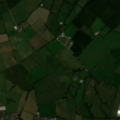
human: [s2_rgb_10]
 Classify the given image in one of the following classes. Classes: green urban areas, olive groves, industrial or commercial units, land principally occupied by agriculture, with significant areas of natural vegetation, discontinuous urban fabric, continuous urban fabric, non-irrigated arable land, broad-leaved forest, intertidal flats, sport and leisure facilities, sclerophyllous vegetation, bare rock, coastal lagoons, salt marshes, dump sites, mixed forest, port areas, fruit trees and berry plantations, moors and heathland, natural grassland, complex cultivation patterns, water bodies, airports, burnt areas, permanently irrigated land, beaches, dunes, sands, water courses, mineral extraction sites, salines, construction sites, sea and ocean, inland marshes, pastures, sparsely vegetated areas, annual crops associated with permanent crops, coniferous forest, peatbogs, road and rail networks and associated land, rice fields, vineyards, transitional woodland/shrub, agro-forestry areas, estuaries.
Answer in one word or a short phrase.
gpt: discontinuous urban fabric, pastures, land principally occupied by agriculture, with significant areas of natural vegetation, broad-leaved forest, transitional woodland/shrub